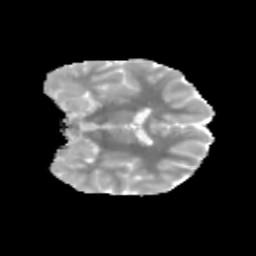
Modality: MD
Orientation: coronal
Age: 11
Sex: male
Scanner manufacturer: siemens
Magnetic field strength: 3 T
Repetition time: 3.8 s
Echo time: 0.07 s